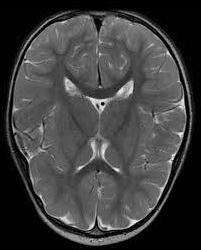
Label: notumor